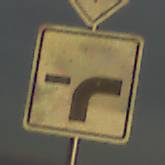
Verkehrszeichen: VerlaufVorfahrtsstrasse9
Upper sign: Vorfahrtsstrasse
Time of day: SunriseSunset
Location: Outdoor (Nature)
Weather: PartlyCloudy
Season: Summer
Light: Natural